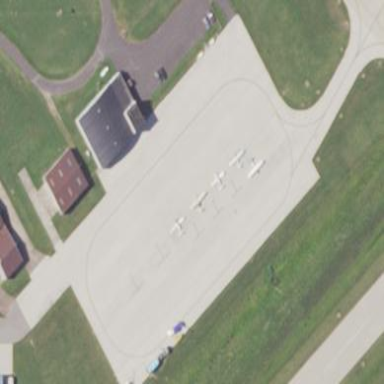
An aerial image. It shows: Apron at the airport.